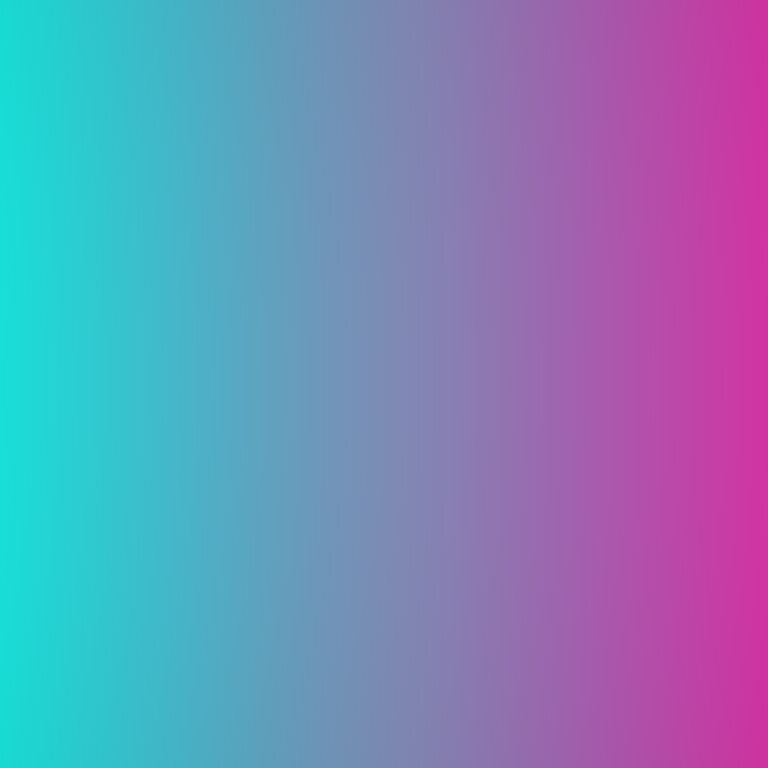
Abstract light effect, smooth gradient from teal to magenta, calm atmosphere, soft blend, no room, no furniture, no objects.